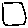
Label: square